Question: I'm using ggplot2 and I need to display two sets of data on the same histogram and need to distinguish between them. At the moment, I'm just setting the colour of each series to be 50% opacity so that I can see bars that are hidden behind each other but this is far from ideal, looks really ugly and is quite confusing to read off of.
Is there a way that R can intelligently overlay bars so that I can use completely opaque bars and there is never a bar hidden from view? Here's my code at the moment:
'''
library(ggplot2)
dat <- data.frame(a=sample(10, size=100, replace=T),
b=sample(10, size=100, replace=T))
ggplot(dat, aes(x=a), fill=rgb(1,0,0,0.5)) + geom_histogram()
+ geom_histogram(aes(x=b), fill=rgb(0,0,1,0.5))
'''

Any pointers are much appreciated.
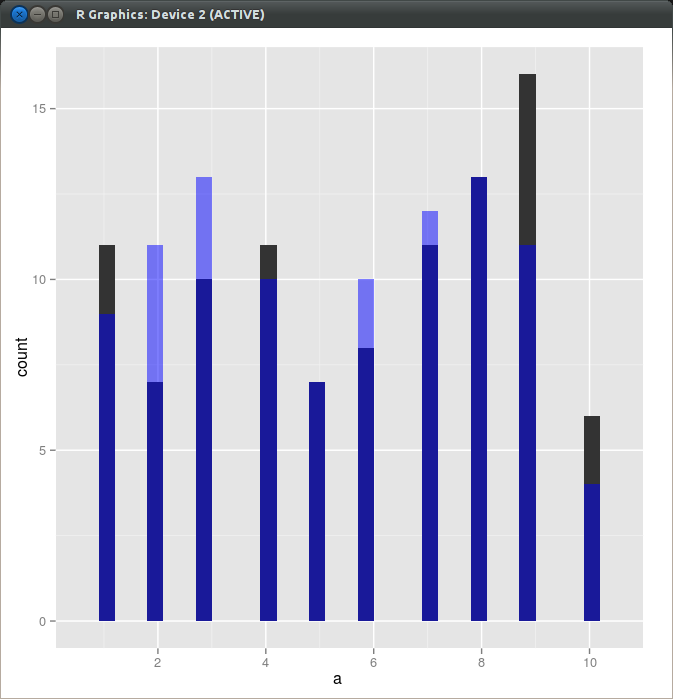
Answer: work in long format, and then use 'position_dodge' to dodge the overlapping bins. If you want them still overlapping, then you could set 'alpha' as well
eg
'''
library(reshape2)
ldat <- melt(dat)
# slight overlap
ggplot(ldat, aes(x=value, colour = variable, fill = variable)) +
geom_histogram(position = position_dodge(width = 0.5), binwidth = 1, alpha =0.5)
'''

'''
# or the default value
ggplot(ldat, aes(x=value, colour = variable, fill = variable)) +
geom_histogram(position = 'dodge', binwidth = 1)
'''

Or you could use faceting, which will mean your problem disappears, as you aren't overplotting anymore
'''
ggplot(ldat, aes(x=value)) +
geom_histogram(binwidth=1,fill = 'grey', colour = 'black') +
facet_grid(~variable)
'''